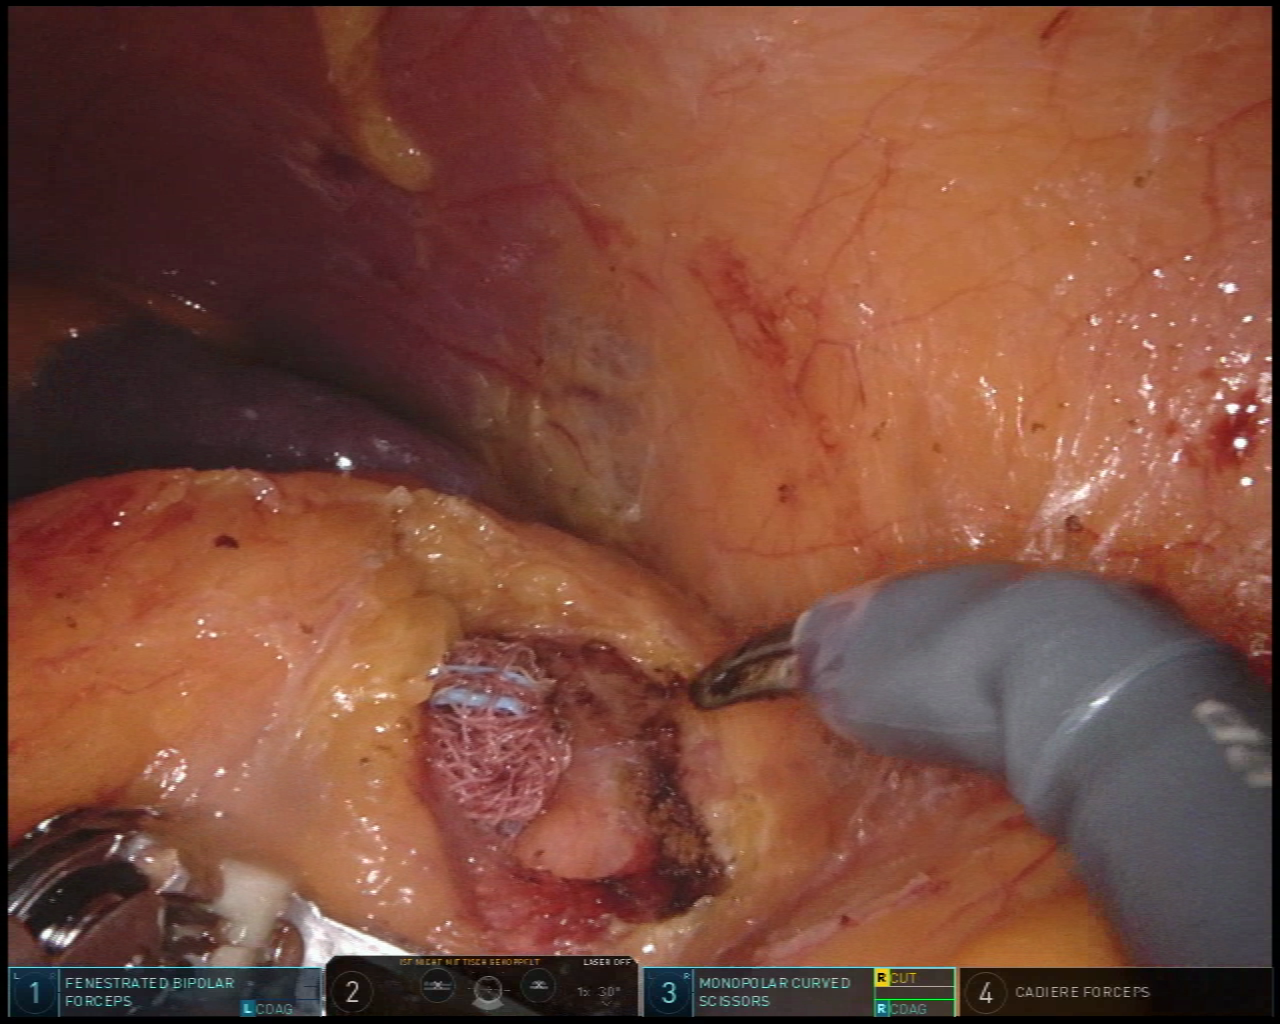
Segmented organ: spleen
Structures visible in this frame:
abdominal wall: yes
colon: no
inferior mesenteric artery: no
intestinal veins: no
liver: no
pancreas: no
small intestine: no
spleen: yes
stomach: no
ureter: no
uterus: no
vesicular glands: no